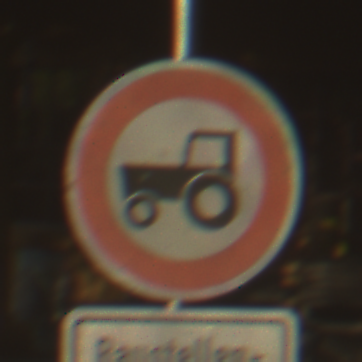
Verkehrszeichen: VerbotKraftfahrzeugeZuegeNichtSchneller25
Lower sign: SonstigeFahrzeugePersonengruppenFrei1
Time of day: SunriseSunset
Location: Outdoor (Suburban)
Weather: Clear
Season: NotSpecified
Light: Natural